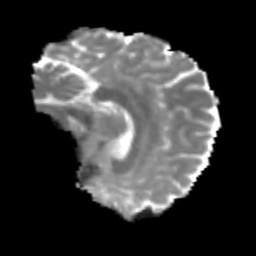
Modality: MD
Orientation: sagittal
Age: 25
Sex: male
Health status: healthy
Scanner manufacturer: philips
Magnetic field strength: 3 T
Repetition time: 4.364 s
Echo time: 0.09797 s